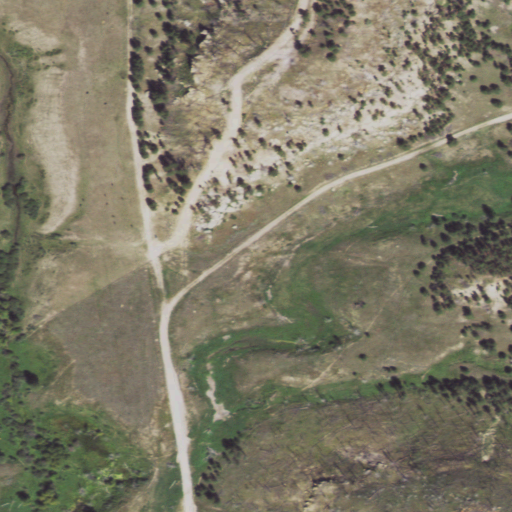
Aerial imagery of valley in Wyoming named Horse Canyon containing grassland, shrub, evergreen forest, and woody wetlands